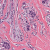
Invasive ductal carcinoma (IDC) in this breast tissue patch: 1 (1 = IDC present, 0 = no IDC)